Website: bh-photo
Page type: payment
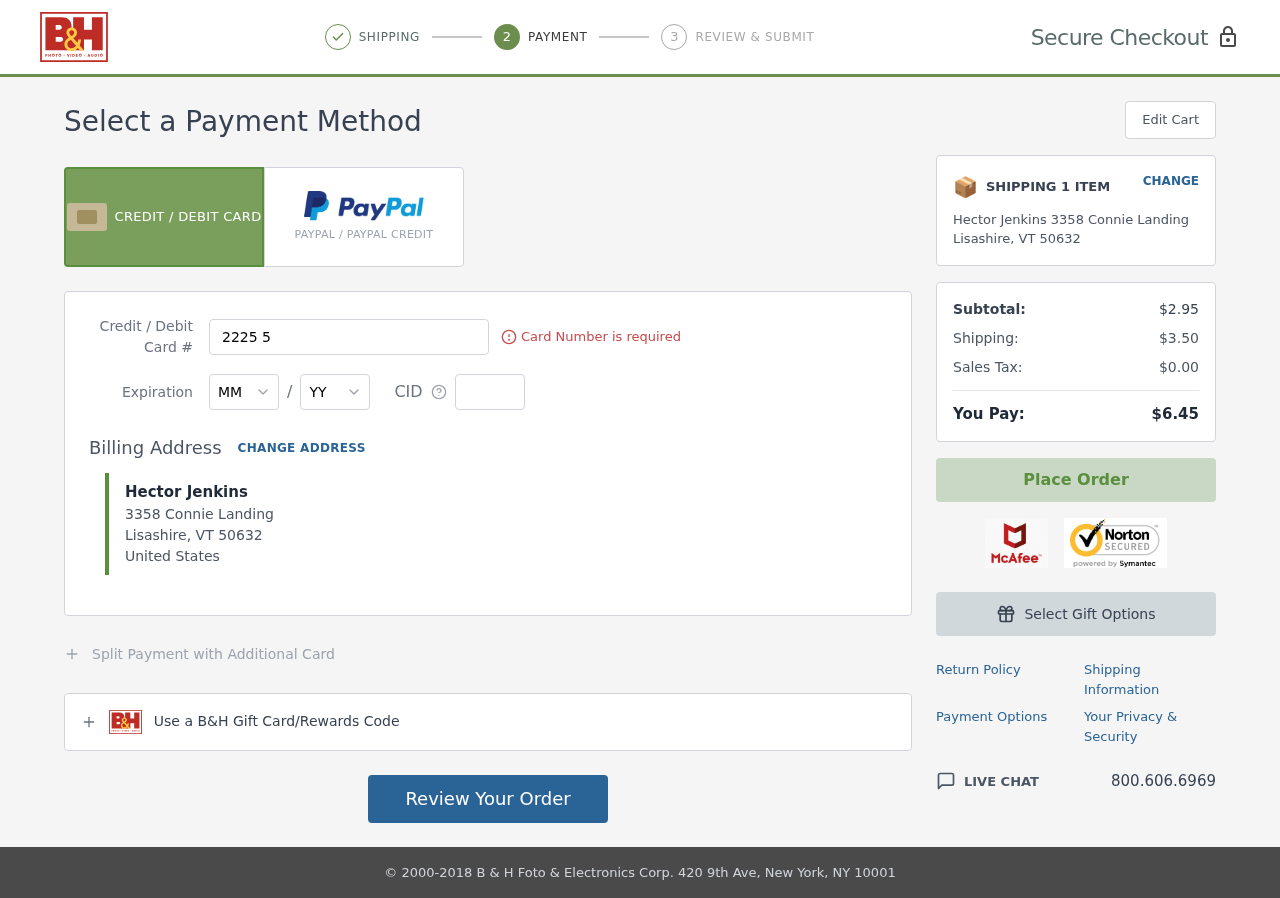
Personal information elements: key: PII_CARD_CVV
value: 657
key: PII_CARD_EXPIRY_MONTH
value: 12
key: PII_CARD_EXPIRY_YEAR
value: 30
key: PII_CARD_NUMBER
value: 2225 5795 1356 3054
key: PII_CITY
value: Lisashire
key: PII_COUNTRY
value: United States
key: PII_FULLNAME
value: Hector Jenkins
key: PII_POSTCODE
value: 50632
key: PII_STATE_ABBR
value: VT
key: PII_STREET
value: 3358 Connie Landing
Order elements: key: ORDER_NUM_ITEMS
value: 1
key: ORDER_SUBTOTAL
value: $2.95
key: ORDER_SHIPPING_COST
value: $3.50
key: ORDER_TAX
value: $0.00
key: ORDER_TOTAL
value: $6.45